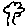
Label: tree